Question: My Git history looks like that :

I would like to squash the purple commits into a single one. I don't want to see them ever again in my commit log.
I've tried to do a 'git rebase -i 1', but even though '1' is on the blue branch (cf. picture), I still see every commit on my purple branch.
How can I completely remove the purple branch (from commit log) ?
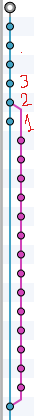
Answer: Do 'git rebase -i <sha before the branches diverged>' this will allow you to remove the merge commit and the log will be one single line as you wanted. You can also delete any commits that you do not want any more. The reason that your rebase wasn't working was that you weren't going back far enough.
WARNING:
You are rewriting history doing this. Doing this with changes that have been pushed to a remote repo will cause issues. I recommend only doing this with commits that are local.